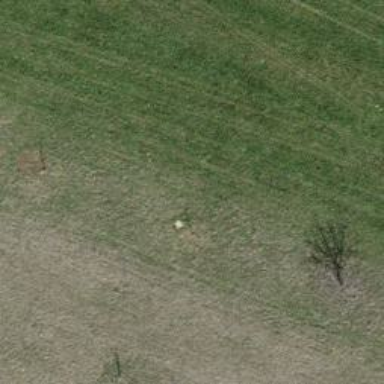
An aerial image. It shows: Mixed leaf-type deciduous tree.